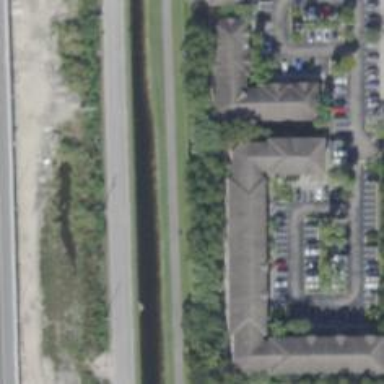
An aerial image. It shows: Canal.